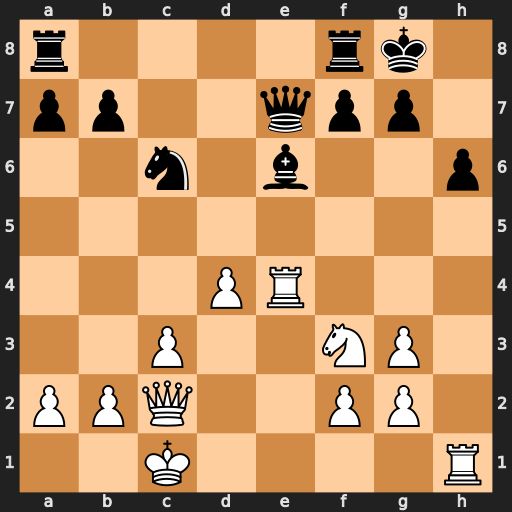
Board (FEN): r4rk1/pp2qpp1/2n1b2p/8/3PR3/2P2NP1/PPQ2PP1/2K4R
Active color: w
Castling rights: -
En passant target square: -
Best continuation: d5 Nb4 Rxb4